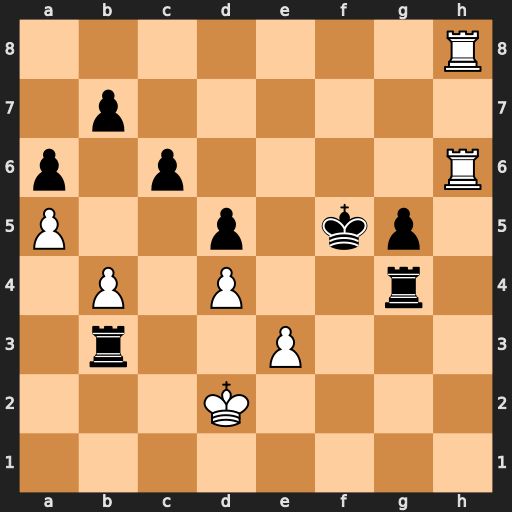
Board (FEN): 7R/1p6/p1p4R/P2p1kp1/1P1P2r1/1r2P3/3K4/8
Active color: w
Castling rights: -
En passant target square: -
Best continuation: Rf8+ Ke4 Re6#